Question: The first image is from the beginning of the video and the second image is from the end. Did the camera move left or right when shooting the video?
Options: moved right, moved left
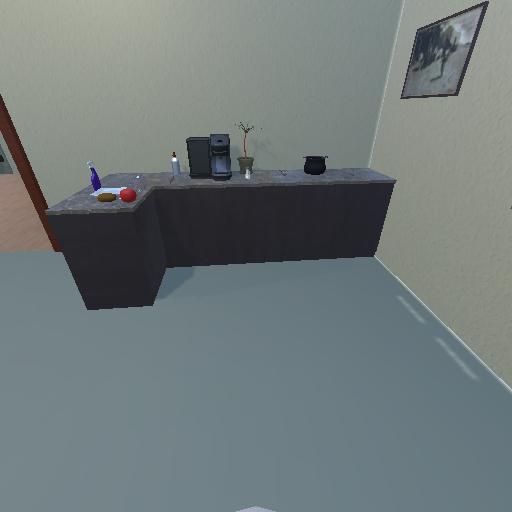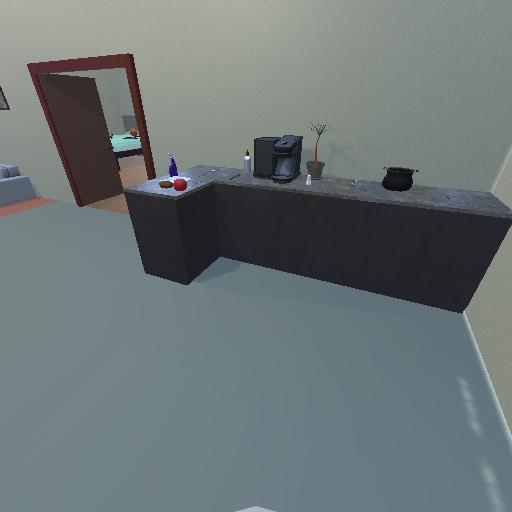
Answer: moved right